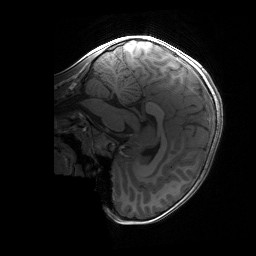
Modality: T1w
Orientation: sagittal
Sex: male
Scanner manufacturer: siemens
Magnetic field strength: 3 T
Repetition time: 1.9 s
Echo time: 0.00243 s